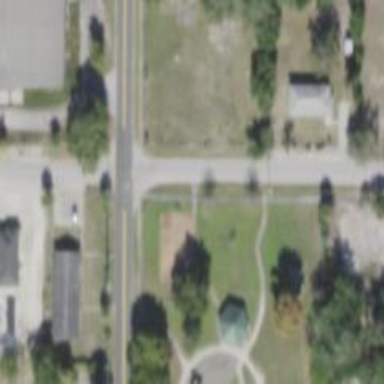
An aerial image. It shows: Unmarked crossing on the road.